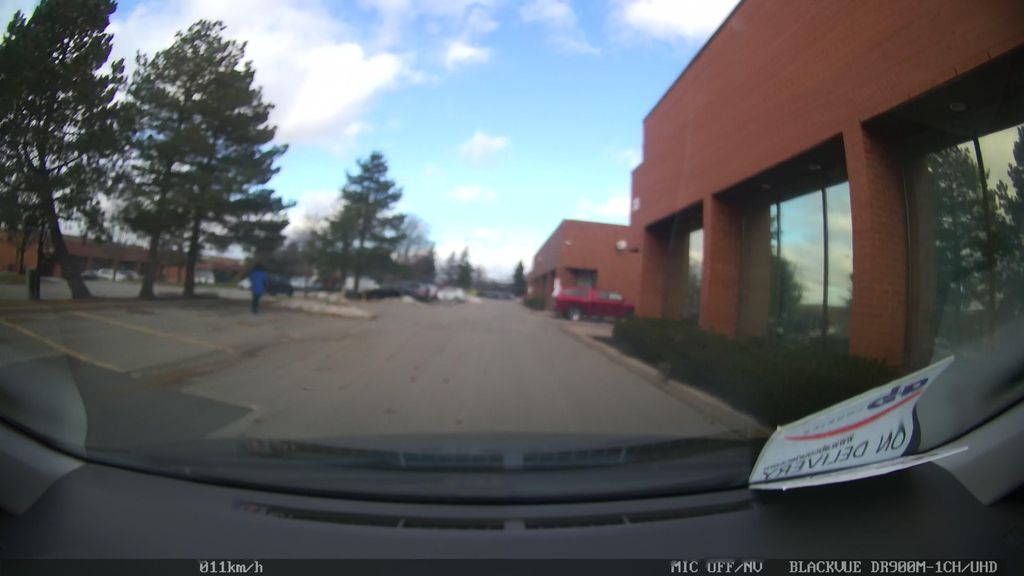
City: toronto